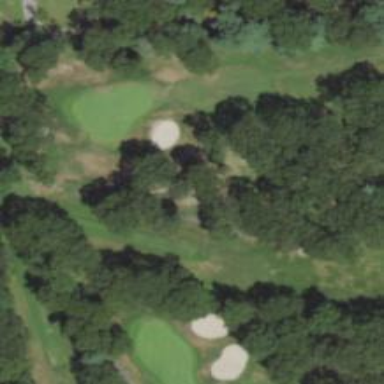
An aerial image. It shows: Path for both road and golf.